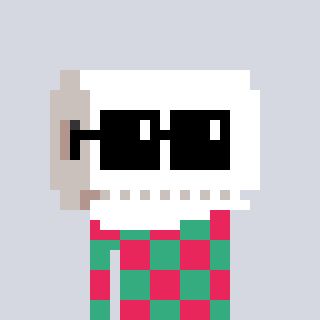
a pixel art character with square black sunglasses, a toiletpaper-full-shaped head and a teal-colored body on a cool background